Question: I am familiar with the Android PopupMenu ability, but I want a popup that looks like this:
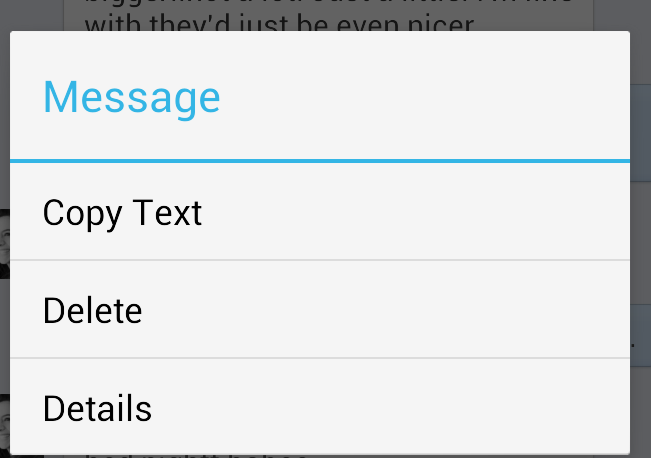
Answer: Just a heads up, the Android Developers site (<URL> has all of this explained in detail with tutorials. Try this:
'''
AlertDialog.Builder builder = new AlertDialog.Builder(this);
builder.setTitle(title);
builder.setItems(new CharSequence[] {"Copy Text", "Delete", "Details"} ,
new DialogInterface.OnClickListener()
{
public void onClick(DialogInterface dialog, int which) { /* which is an index */ }
});
builder.show();
'''